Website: lowes
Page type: stored-credit-cards
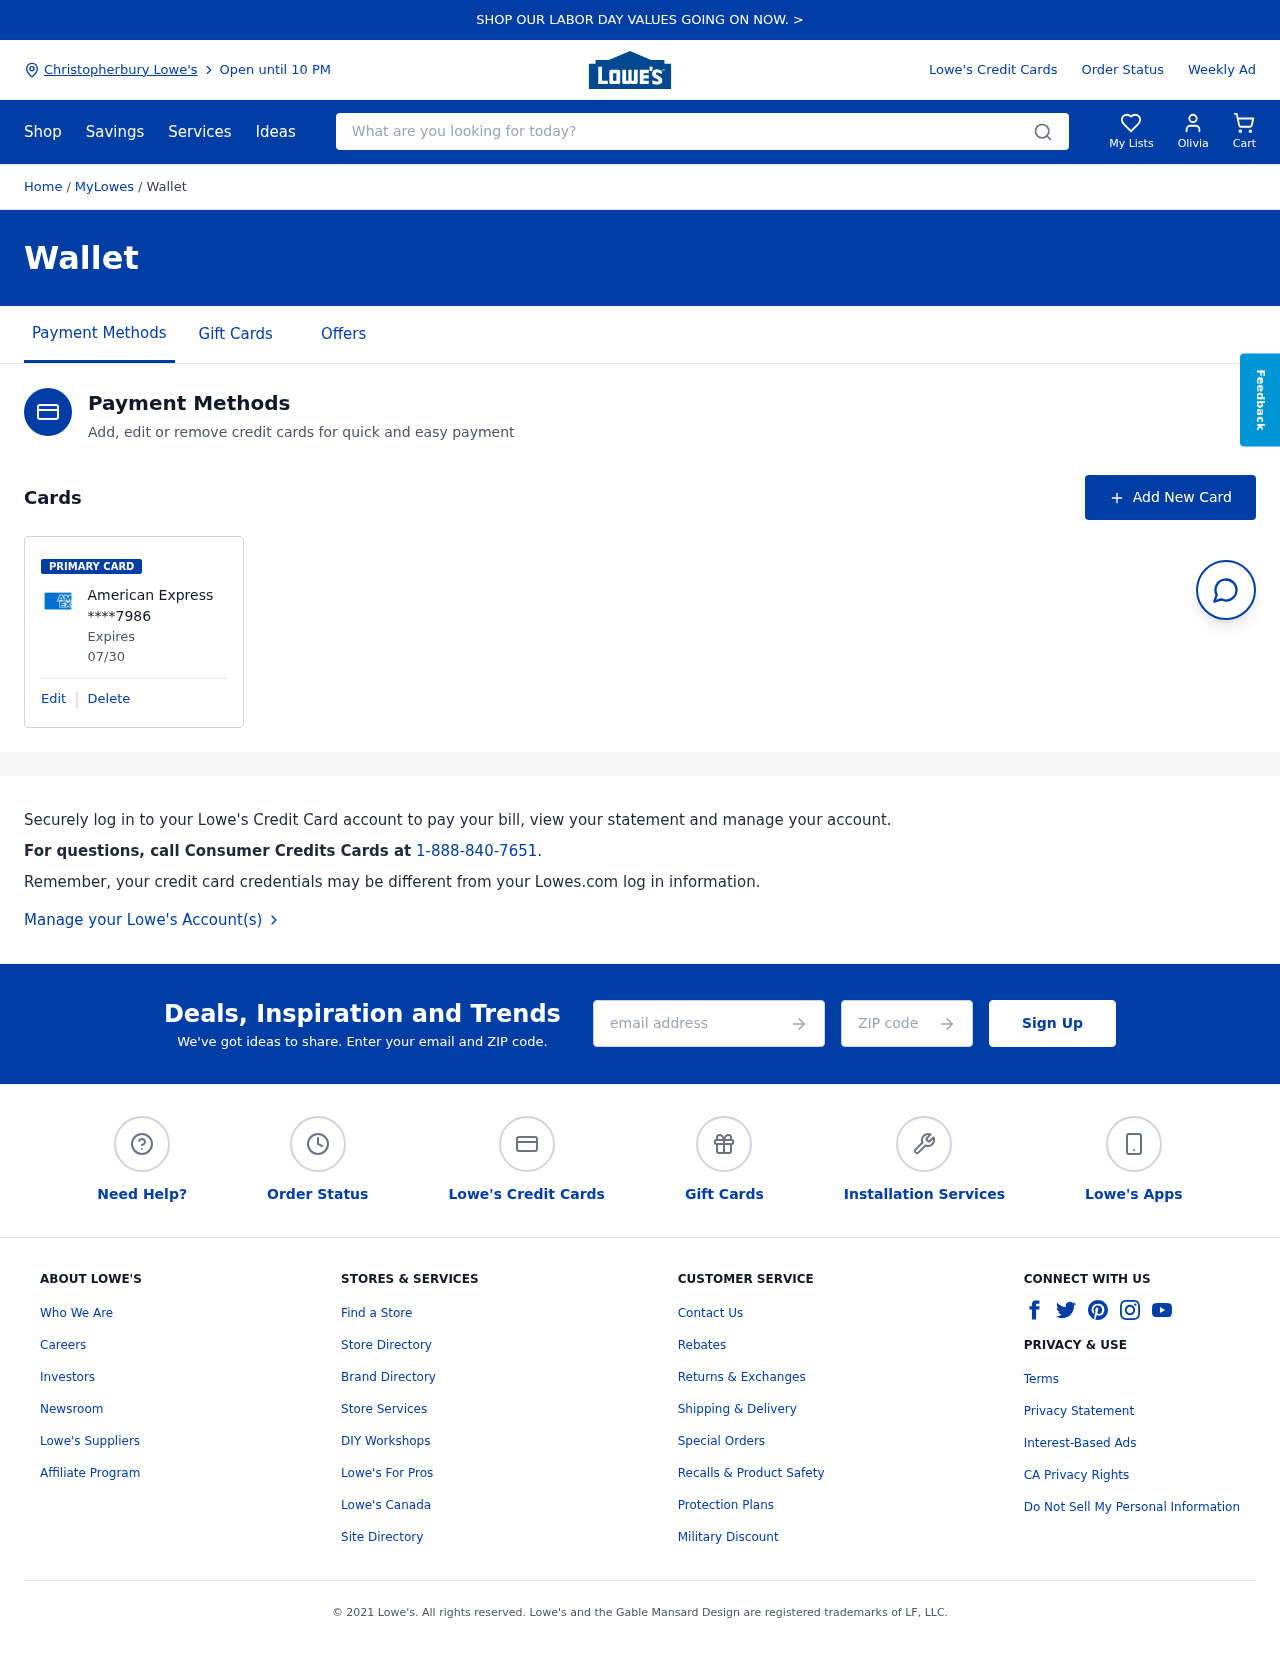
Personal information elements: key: PII_CARD_EXPIRY
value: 07/30
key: PII_CARD_LAST4
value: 7986
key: PII_CARD_TYPE
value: American Express
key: PII_CITY
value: Christopherbury Lowe's
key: PII_EMAIL
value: ovaldez@yahoo.com
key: PII_FIRSTNAME
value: Olivia
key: PII_POSTCODE
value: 17040
Search elements: key: HEADER_SEARCH
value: What are you looking for today?